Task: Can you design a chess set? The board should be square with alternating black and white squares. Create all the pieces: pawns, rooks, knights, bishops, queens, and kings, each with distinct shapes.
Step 940:
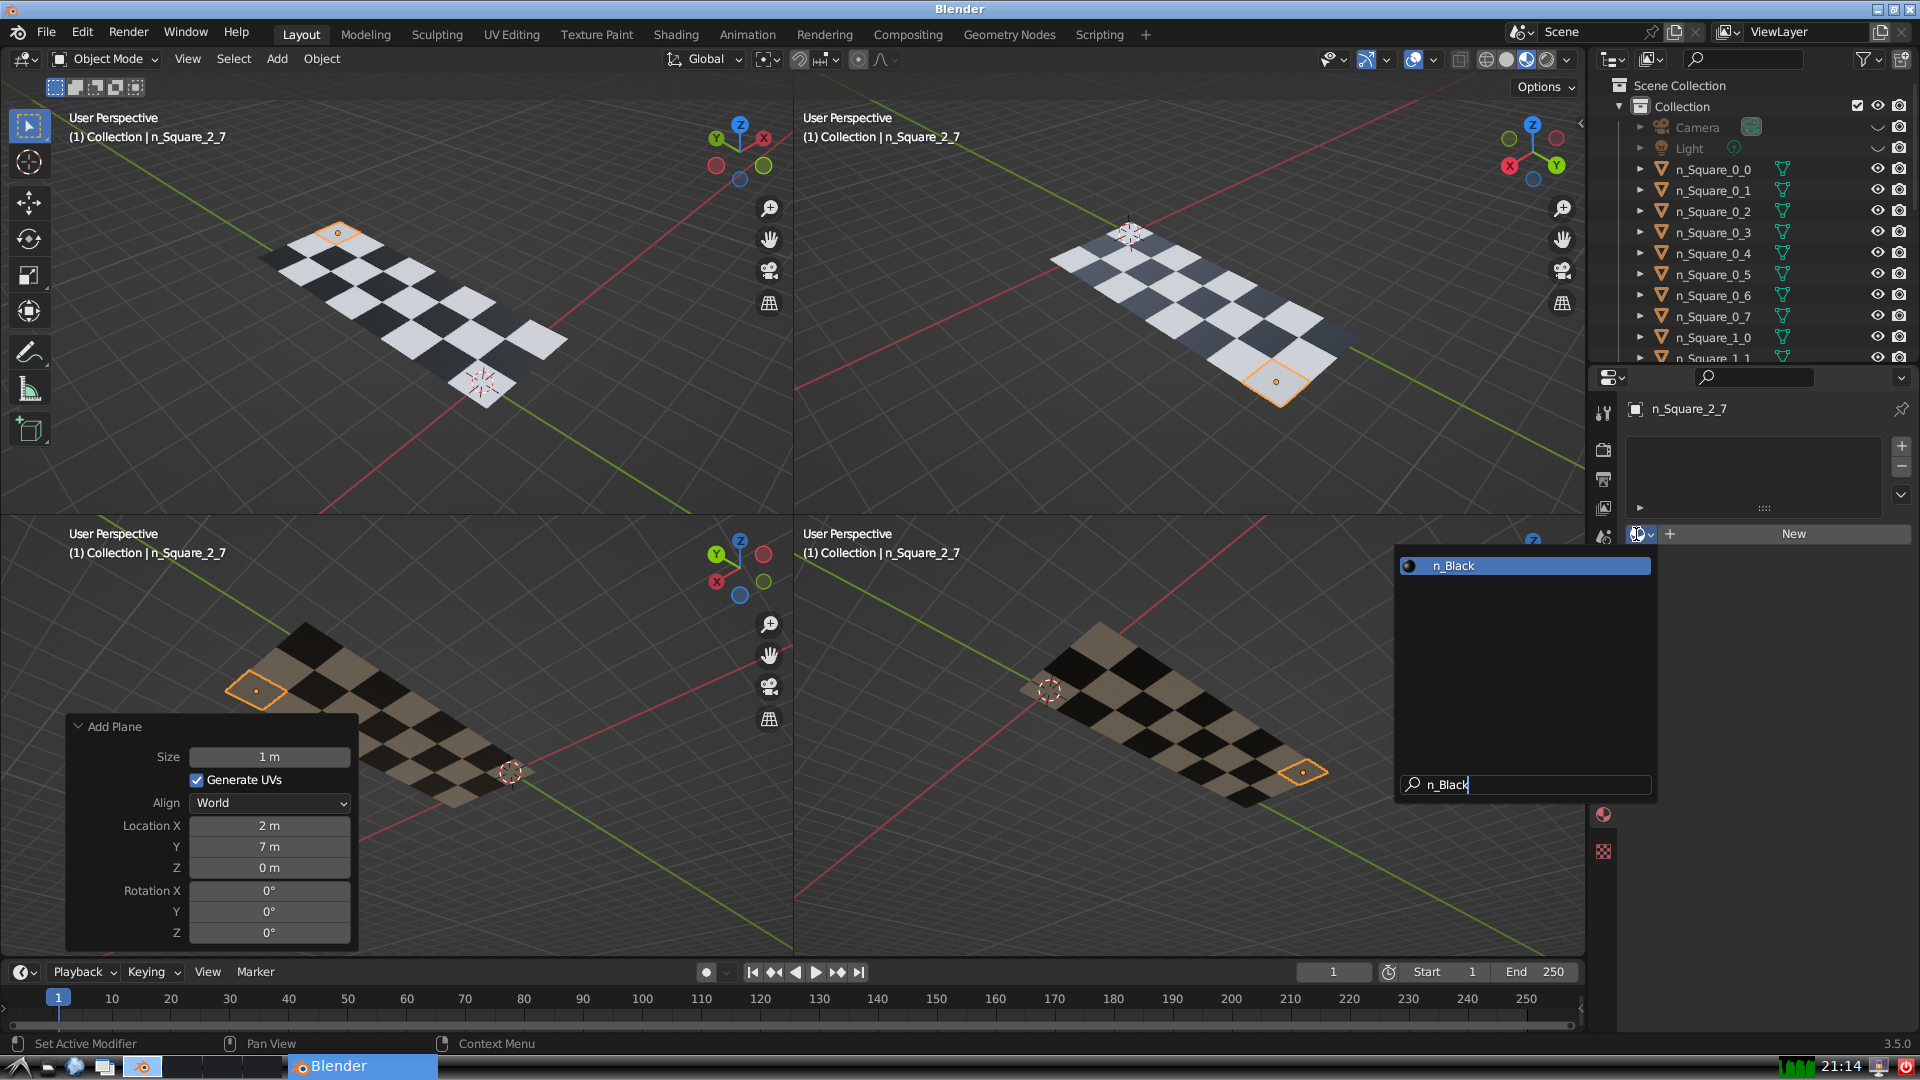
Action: {"key_press": ['Return']}